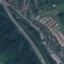
Label: Highway